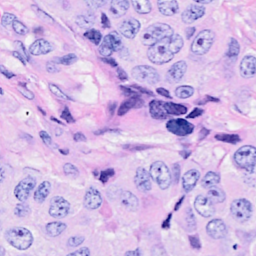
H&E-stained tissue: Breast